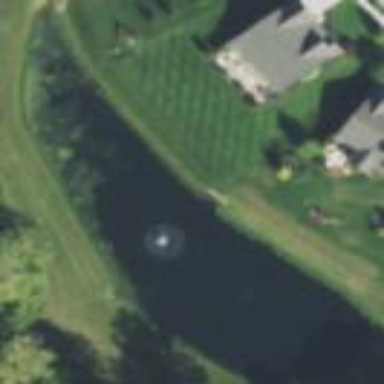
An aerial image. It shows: Peaceful pond surrounded by nature.